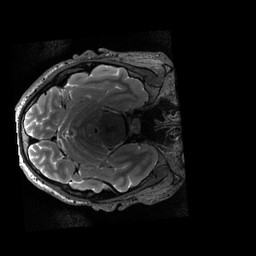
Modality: T2w
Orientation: axial
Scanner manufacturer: siemens
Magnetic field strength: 3 T
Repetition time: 3.2 s
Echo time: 0.564 s